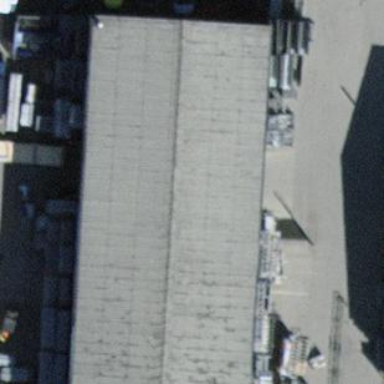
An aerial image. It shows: Industrial building.